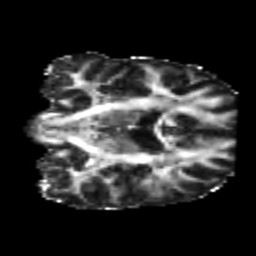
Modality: FA
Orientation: coronal
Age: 23
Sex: male
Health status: healthy
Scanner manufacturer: philips
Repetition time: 7.384 s
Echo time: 0.08599 s